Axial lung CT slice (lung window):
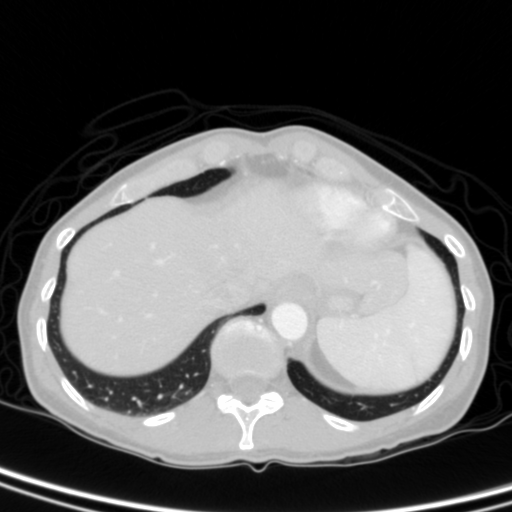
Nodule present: no